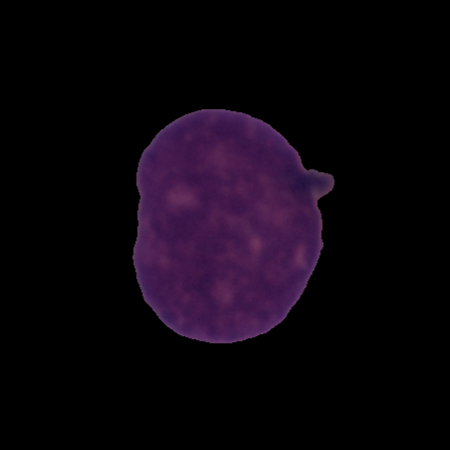
Label: cancer